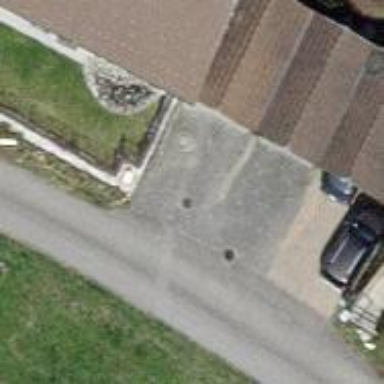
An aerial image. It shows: Garage.